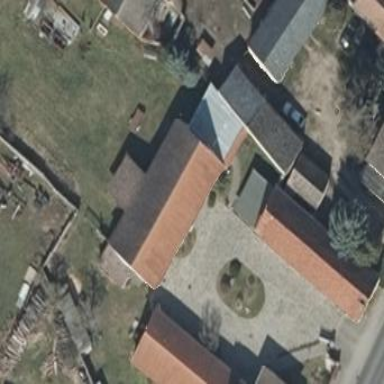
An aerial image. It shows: Building with flat grey roof.